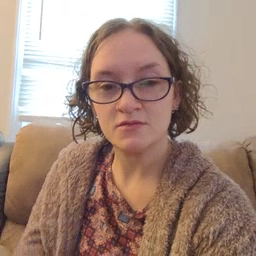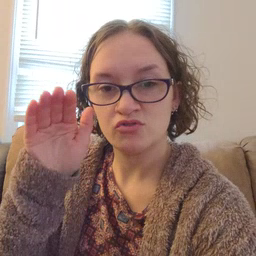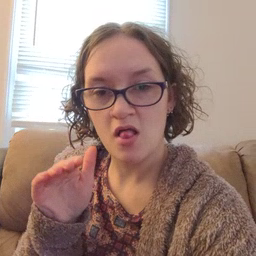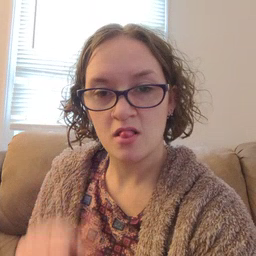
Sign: child